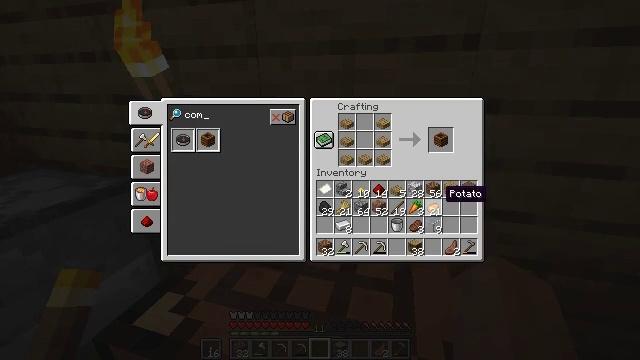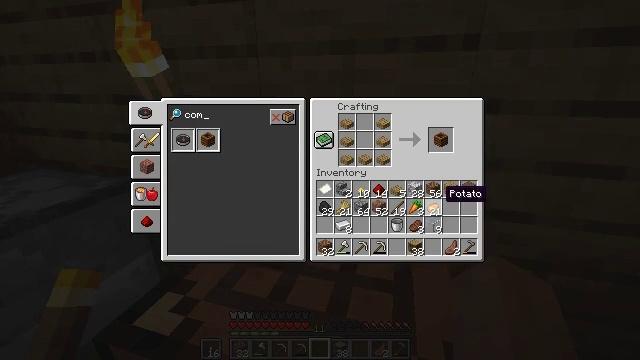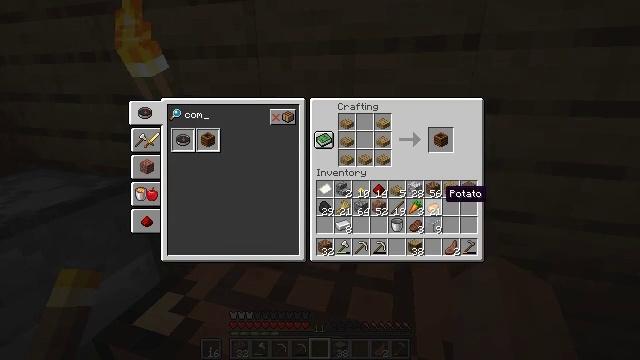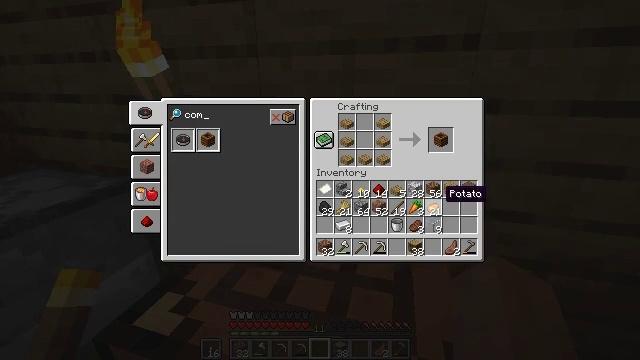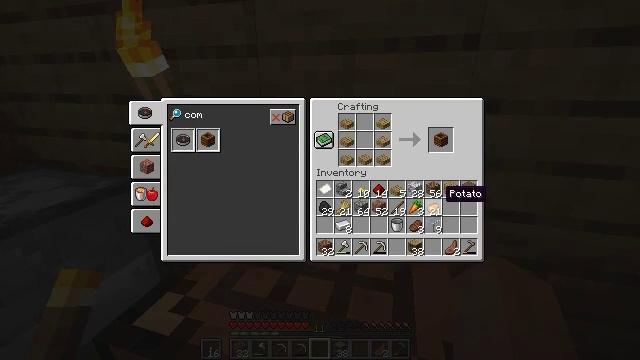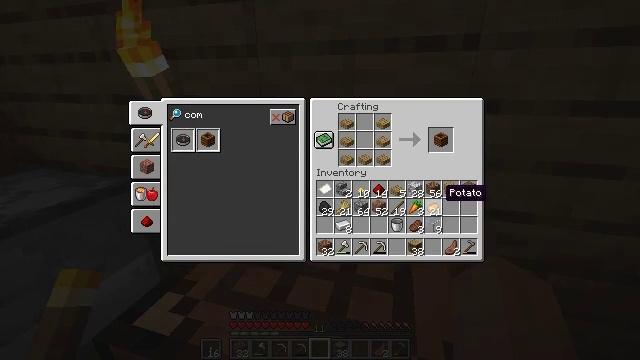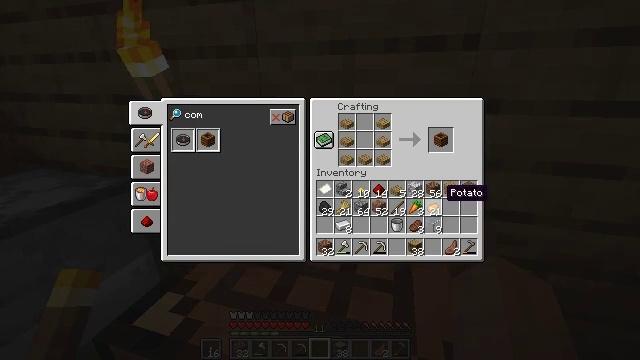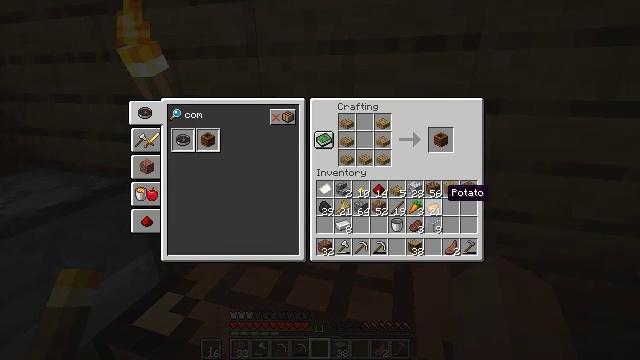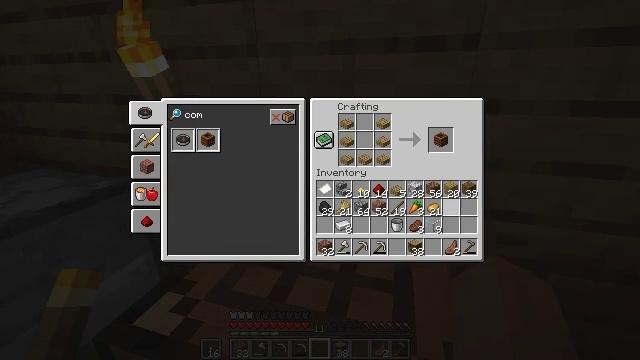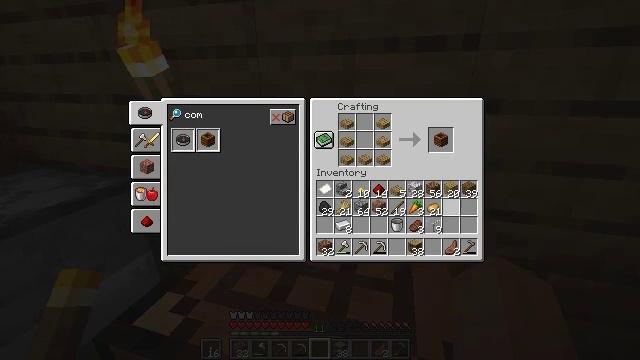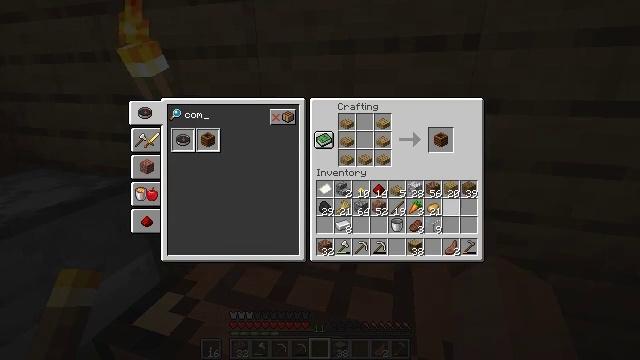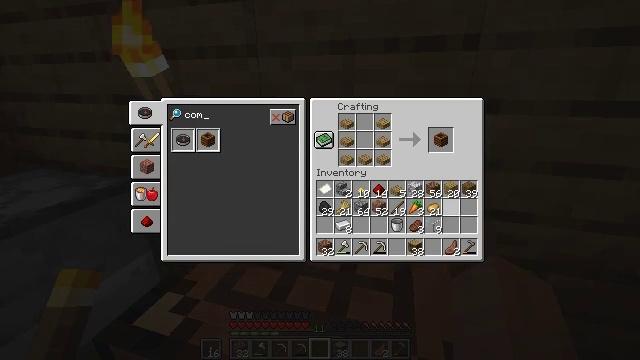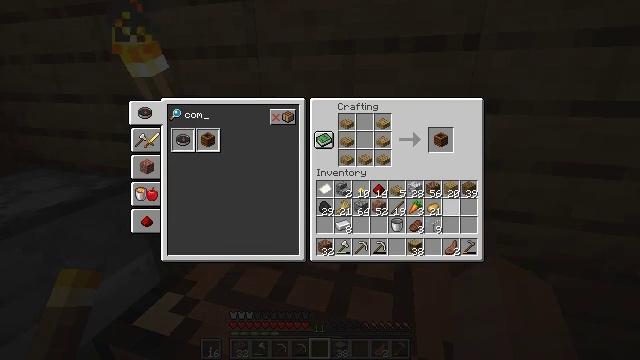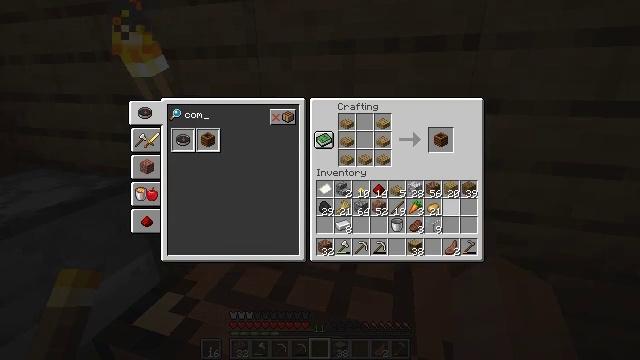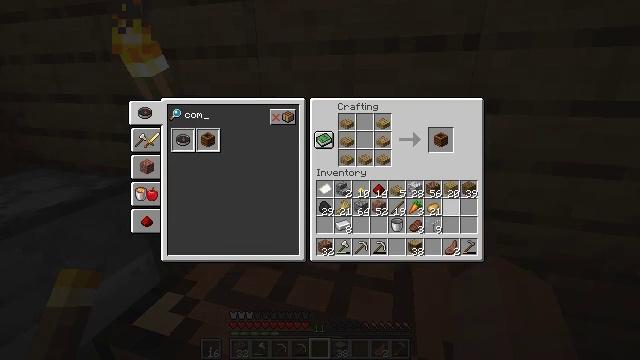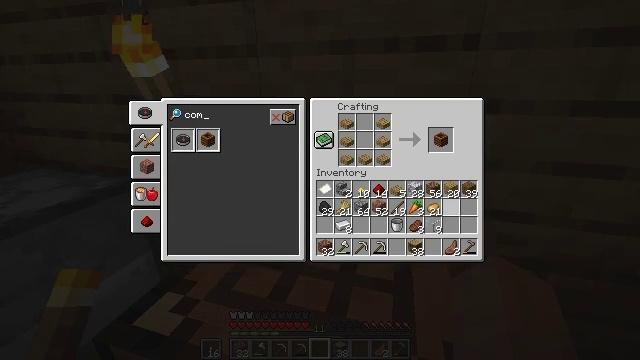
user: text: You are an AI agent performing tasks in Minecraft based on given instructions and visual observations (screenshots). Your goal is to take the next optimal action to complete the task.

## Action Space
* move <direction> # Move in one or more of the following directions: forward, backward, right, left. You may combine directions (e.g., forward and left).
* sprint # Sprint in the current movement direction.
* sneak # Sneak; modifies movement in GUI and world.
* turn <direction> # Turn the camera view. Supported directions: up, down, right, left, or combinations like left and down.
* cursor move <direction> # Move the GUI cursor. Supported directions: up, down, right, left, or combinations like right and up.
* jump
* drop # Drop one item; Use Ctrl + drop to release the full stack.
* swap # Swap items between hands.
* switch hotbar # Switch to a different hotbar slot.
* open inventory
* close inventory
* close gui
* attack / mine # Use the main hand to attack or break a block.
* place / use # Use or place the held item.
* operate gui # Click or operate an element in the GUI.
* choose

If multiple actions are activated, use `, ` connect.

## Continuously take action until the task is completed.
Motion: motion action
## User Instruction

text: Take wooden slabs to craft a composter.
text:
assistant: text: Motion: no_op
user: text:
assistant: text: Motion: no_op
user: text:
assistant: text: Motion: no_op
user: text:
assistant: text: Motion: no_op
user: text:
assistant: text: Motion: no_op
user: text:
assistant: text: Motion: no_op
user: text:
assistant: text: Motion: no_op
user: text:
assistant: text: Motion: no_op
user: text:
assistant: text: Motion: no_op
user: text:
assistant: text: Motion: no_op
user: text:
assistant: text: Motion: no_op
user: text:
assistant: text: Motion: no_op
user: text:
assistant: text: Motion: no_op
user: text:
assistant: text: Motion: no_op
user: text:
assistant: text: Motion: no_op
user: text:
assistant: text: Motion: no_op
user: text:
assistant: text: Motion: no_op
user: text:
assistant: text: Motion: no_op
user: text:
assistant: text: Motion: no_op
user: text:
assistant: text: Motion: no_op
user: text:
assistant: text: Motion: no_op
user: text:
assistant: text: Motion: no_op
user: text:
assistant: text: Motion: no_op
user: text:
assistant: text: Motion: no_op
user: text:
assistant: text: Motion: no_op
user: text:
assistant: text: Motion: no_op
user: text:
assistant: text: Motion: no_op
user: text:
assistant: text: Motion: no_op
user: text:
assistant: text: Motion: no_op
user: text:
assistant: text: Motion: no_op